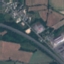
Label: Highway